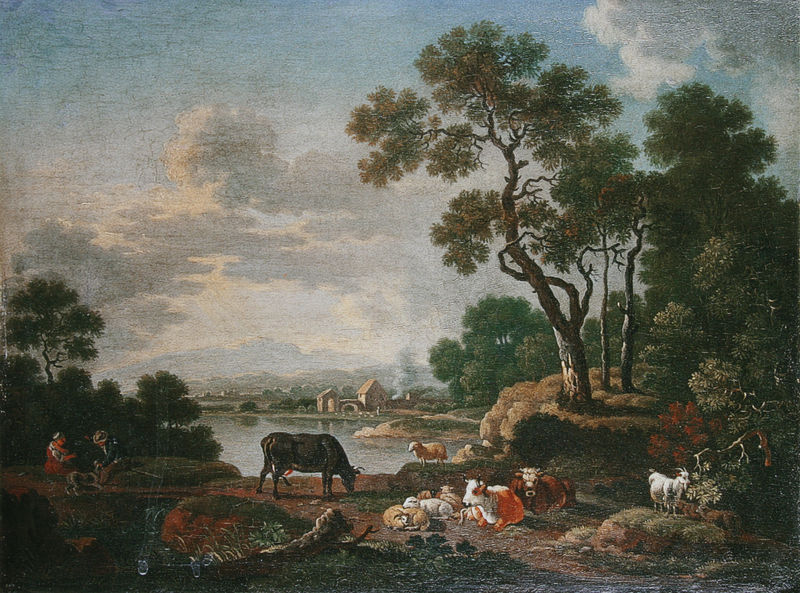
Titel: Landschaft mit weidendem Vieh
Künstler: Friedrich Wilhelm Hirt
Standort: Mainz
Institution: Landesmuseum
Schlagwörter: baum, berg, blau, blätter, himmel, mann, schatten, wasser, weiß, wolken, bäume, fluss, grün, komposition, landschaft, menschen, ocker, see, sitzen, teich, ufer, äste, braun, frau, grau, hut, hüte, licht, männer, schwarz, gras, haus, hund, rot, tier, tiere, weg, wiese, wolke, beige, barock, steine, horn, ast, baumstamm, häuser, hügel, kühe, mühle, natur, spiegelung, stamm, weide, busch, kirche, pfad, rauch, land, personen, pflanzen, renaissance, bauern, genre, stock, weiher, garten, strand, ruhe, italien, stab, berge, gebirge, dorf, grasen, herde, kuh, landschaftsmalerei, rind, idylle, rast, romantik, still, baumkrone, bauer, bucht, rinder, schaf, weiden, torbogen, idyll, lichtung, tizian, maison, kiefer, tränke, seeufer, euter, hörner, bock, schafe, ochse, ochsen, stier, stiere, hirte, hirten, hirtin, schäfer, ziegenbock, ziege, arbre, ciel, nature, paysage, baumstumpf, ferme, ziegen, nuage, nuages, arbres, naum, hirt, vache, wiederkäuer, schade, viehherde, bovin, pastorale, nattoire, ziegge, vaches, wolklen, chèvre, bovins